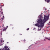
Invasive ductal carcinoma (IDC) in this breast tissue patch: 0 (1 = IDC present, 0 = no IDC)